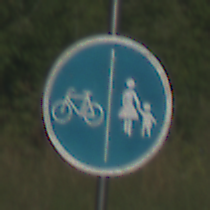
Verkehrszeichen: GetrennterRadUndGehwegRadwegLinks
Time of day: MorningAfternoon
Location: Outdoor (Nature)
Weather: Clear
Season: NotSpecified
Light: Natural